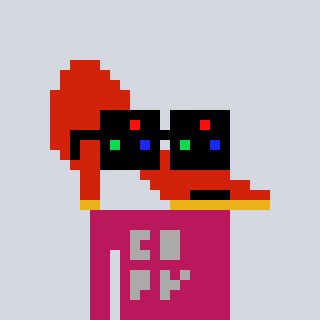
a pixel art character with square black sunglasses, a highheel-shaped head and a darkpink-colored body on a cool background